【题型】证明题　【知识点】立体几何　【难度】medium
如图，梯形 \(ABCD\) 是圆台 \(O_1O_2\) 的轴截面，\(E\)，\(F\) 分别在底面圆 \(O_1\)，\(O_2\) 的圆周上，\(EF\) 为圆台的母线，\(\angle DO_1E = 60^\circ\)，已知 \(CD = 4\)，\(AB = 8\)，\(G\)，\(H\) 分别为 \(O_2B\)，\(BF\) 的中点.

(1)证明：平面 \(CGH \parallel\) 平面 \(QO_2FE\).

(2) 若三棱锥 \(C-GBH\) 的体积为 \(\frac{5\sqrt{3}}{3}\)，求圆台 \(O_1O_2\) 的侧面积.
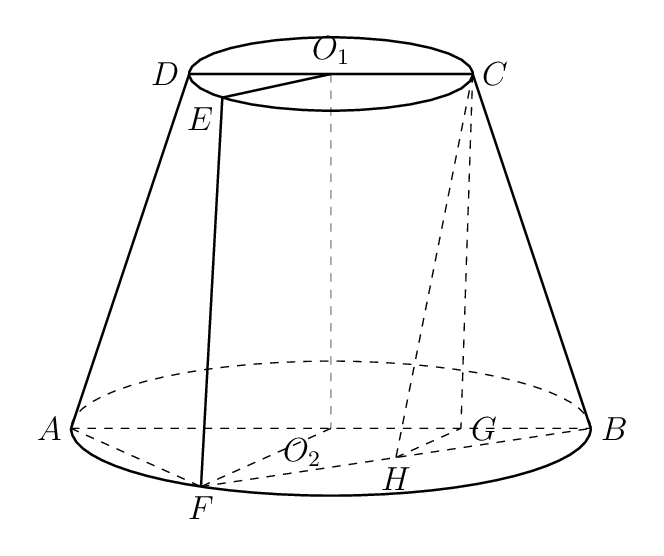
【解答】
【详解】(1) 在梯形 \(ABCD\) 中，\(CD = 4\)，\(AB = 8\)，\(\therefore O_1C = \frac{1}{2}O_2B\)，\(O_1C = \frac{1}{2}O_2B\).

又 \(G\) 为 \(O_2B\) 的中点，\(\therefore O_2G = \frac{1}{2}O_2B\)，\(\therefore O_1C \parallel O_2G\)，\(O_1C = O_2G\).

故四边形 \(O_1O_2GC\) 为平行四边形，\(\therefore OG \parallel O_1O_2\).

又 \(OG \not\subset\) 平面 \(QO_2FE\)，\(O_1O_2 \subset\) 平面 \(QO_2FE\)，

\(\therefore CG \parallel\) 平面 \(QO_2FE\).

\(\because G\)，\(H\) 分别是 \(O_2B\)，\(BF\) 的中点，

\(\therefore GH \parallel O_2F\).

又 \(GH \not\subset\) 平面 \(QO_2FE\)，\(O_2F \subset\) 平面 \(QO_2FE\)，

\(\therefore GH \parallel\) 平面 \(QO_2FE\).

又 \(CG \cap GH = G\)，\(CG \subset\) 平面 \(CGH\)，\(GH \subset\) 平面 \(CGH\)，

\(\therefore\) 平面 \(CGH \parallel\) 平面 \(QO_2FE\).

(2) 设 \(O_1O_2 = h\)，由 (1) 可知 \(OG \parallel O_1O_2\)，\(OG = O_1O_2\)，则 \(CG\) 为三棱锥 \(C-GBH\) 的高 \(h\).

故 \(V_{C-GBH} = \frac{1}{3} \cdot S_{\triangle GBH} \cdot h\)，

由 \(\angle DO_1E = 60^\circ\)，可得 \(\angle AO_2F = 60^\circ\)，

\(\therefore \angle BO_2F = 120^\circ\).

又 \(\because GH \parallel \frac{1}{2}O_2F\)，\(GH = \frac{1}{2}O_2F\)，\(BG = \frac{1}{2}O_2B = 2\)，

\(\therefore S_{\triangle GBH} = \frac{1}{2} \cdot BG \cdot HG \cdot \sin120^\circ = \frac{1}{2} \times 2 \times 2 \times \frac{\sqrt{3}}{2} = \sqrt{3}\).

故 \(V_{C-GBH} = \frac{1}{3} \cdot S_{\triangle GBH} \cdot h = \frac{1}{3} \times \sqrt{3} \times h = \frac{5\sqrt{3}}{3}\)，

\(\therefore h = 5\).

在 \(Rt\triangle CGB\) 中，\(|BC| = \sqrt{h^2 + (4-2)^2} = \sqrt{29}\).

故圆台的侧面积 \(S = \frac{1}{2}(2\pi r + 2\pi R)l = (2\pi + 4\pi) \times \sqrt{29} = 6\sqrt{29}\pi\).